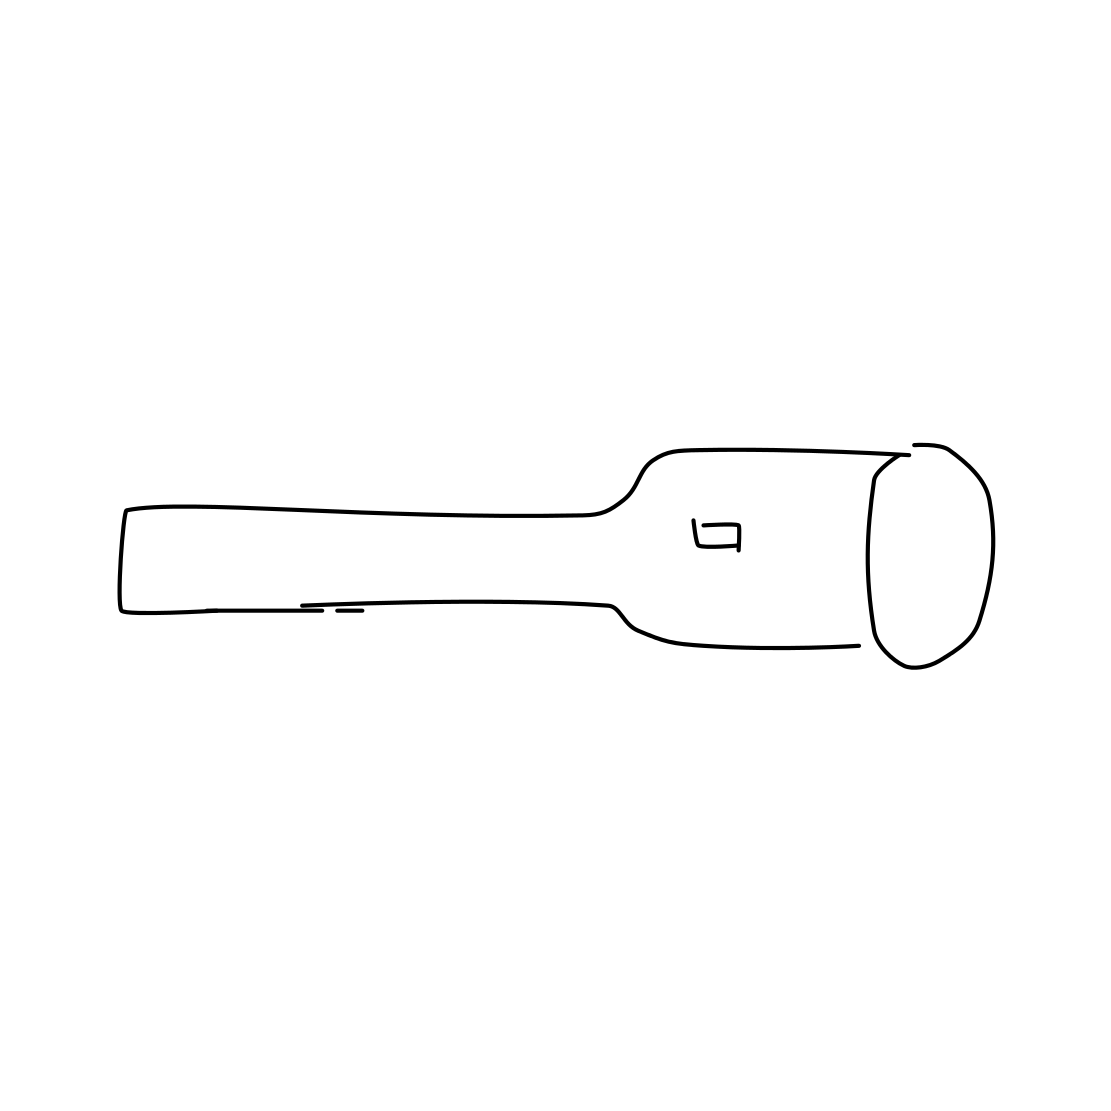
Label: flashlight